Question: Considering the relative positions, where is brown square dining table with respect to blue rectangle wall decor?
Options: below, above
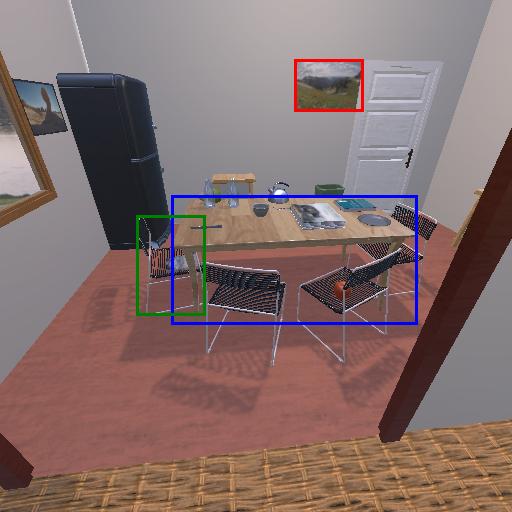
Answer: below